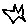
Label: star